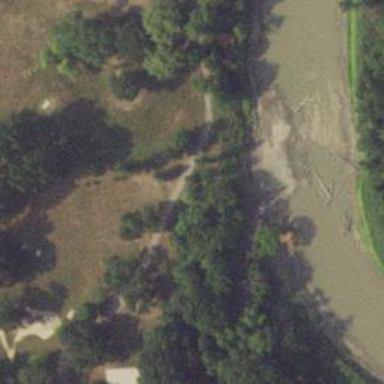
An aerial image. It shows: Disc golf hole.